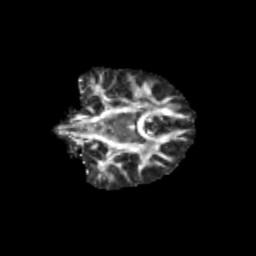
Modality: FA
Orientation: coronal
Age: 11
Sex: female
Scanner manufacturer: siemens
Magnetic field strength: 3 T
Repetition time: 3.8 s
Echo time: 0.07 s